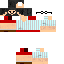
A female human skin with pale skin, wearing brown long hair dressed in a red tshirt and red shorts, featuring a closed mouth.